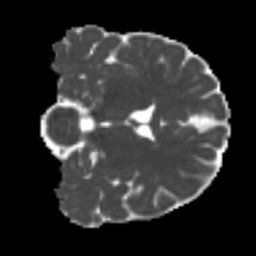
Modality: MD
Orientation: coronal
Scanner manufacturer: siemens
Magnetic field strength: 3 T
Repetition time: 4 s
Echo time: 0.0594 s